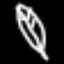
Label: leaf